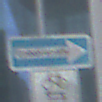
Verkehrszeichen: EinbahnstrasseRechtsweisend
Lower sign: RichtungsangabeDurchPfeile9
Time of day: MorningAfternoon
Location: Outdoor (Urban)
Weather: PartlyCloudy
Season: NotSpecified
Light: Natural